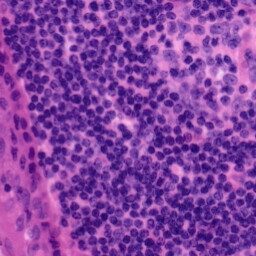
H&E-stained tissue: Tonsil